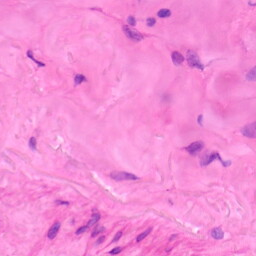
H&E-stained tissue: Lung